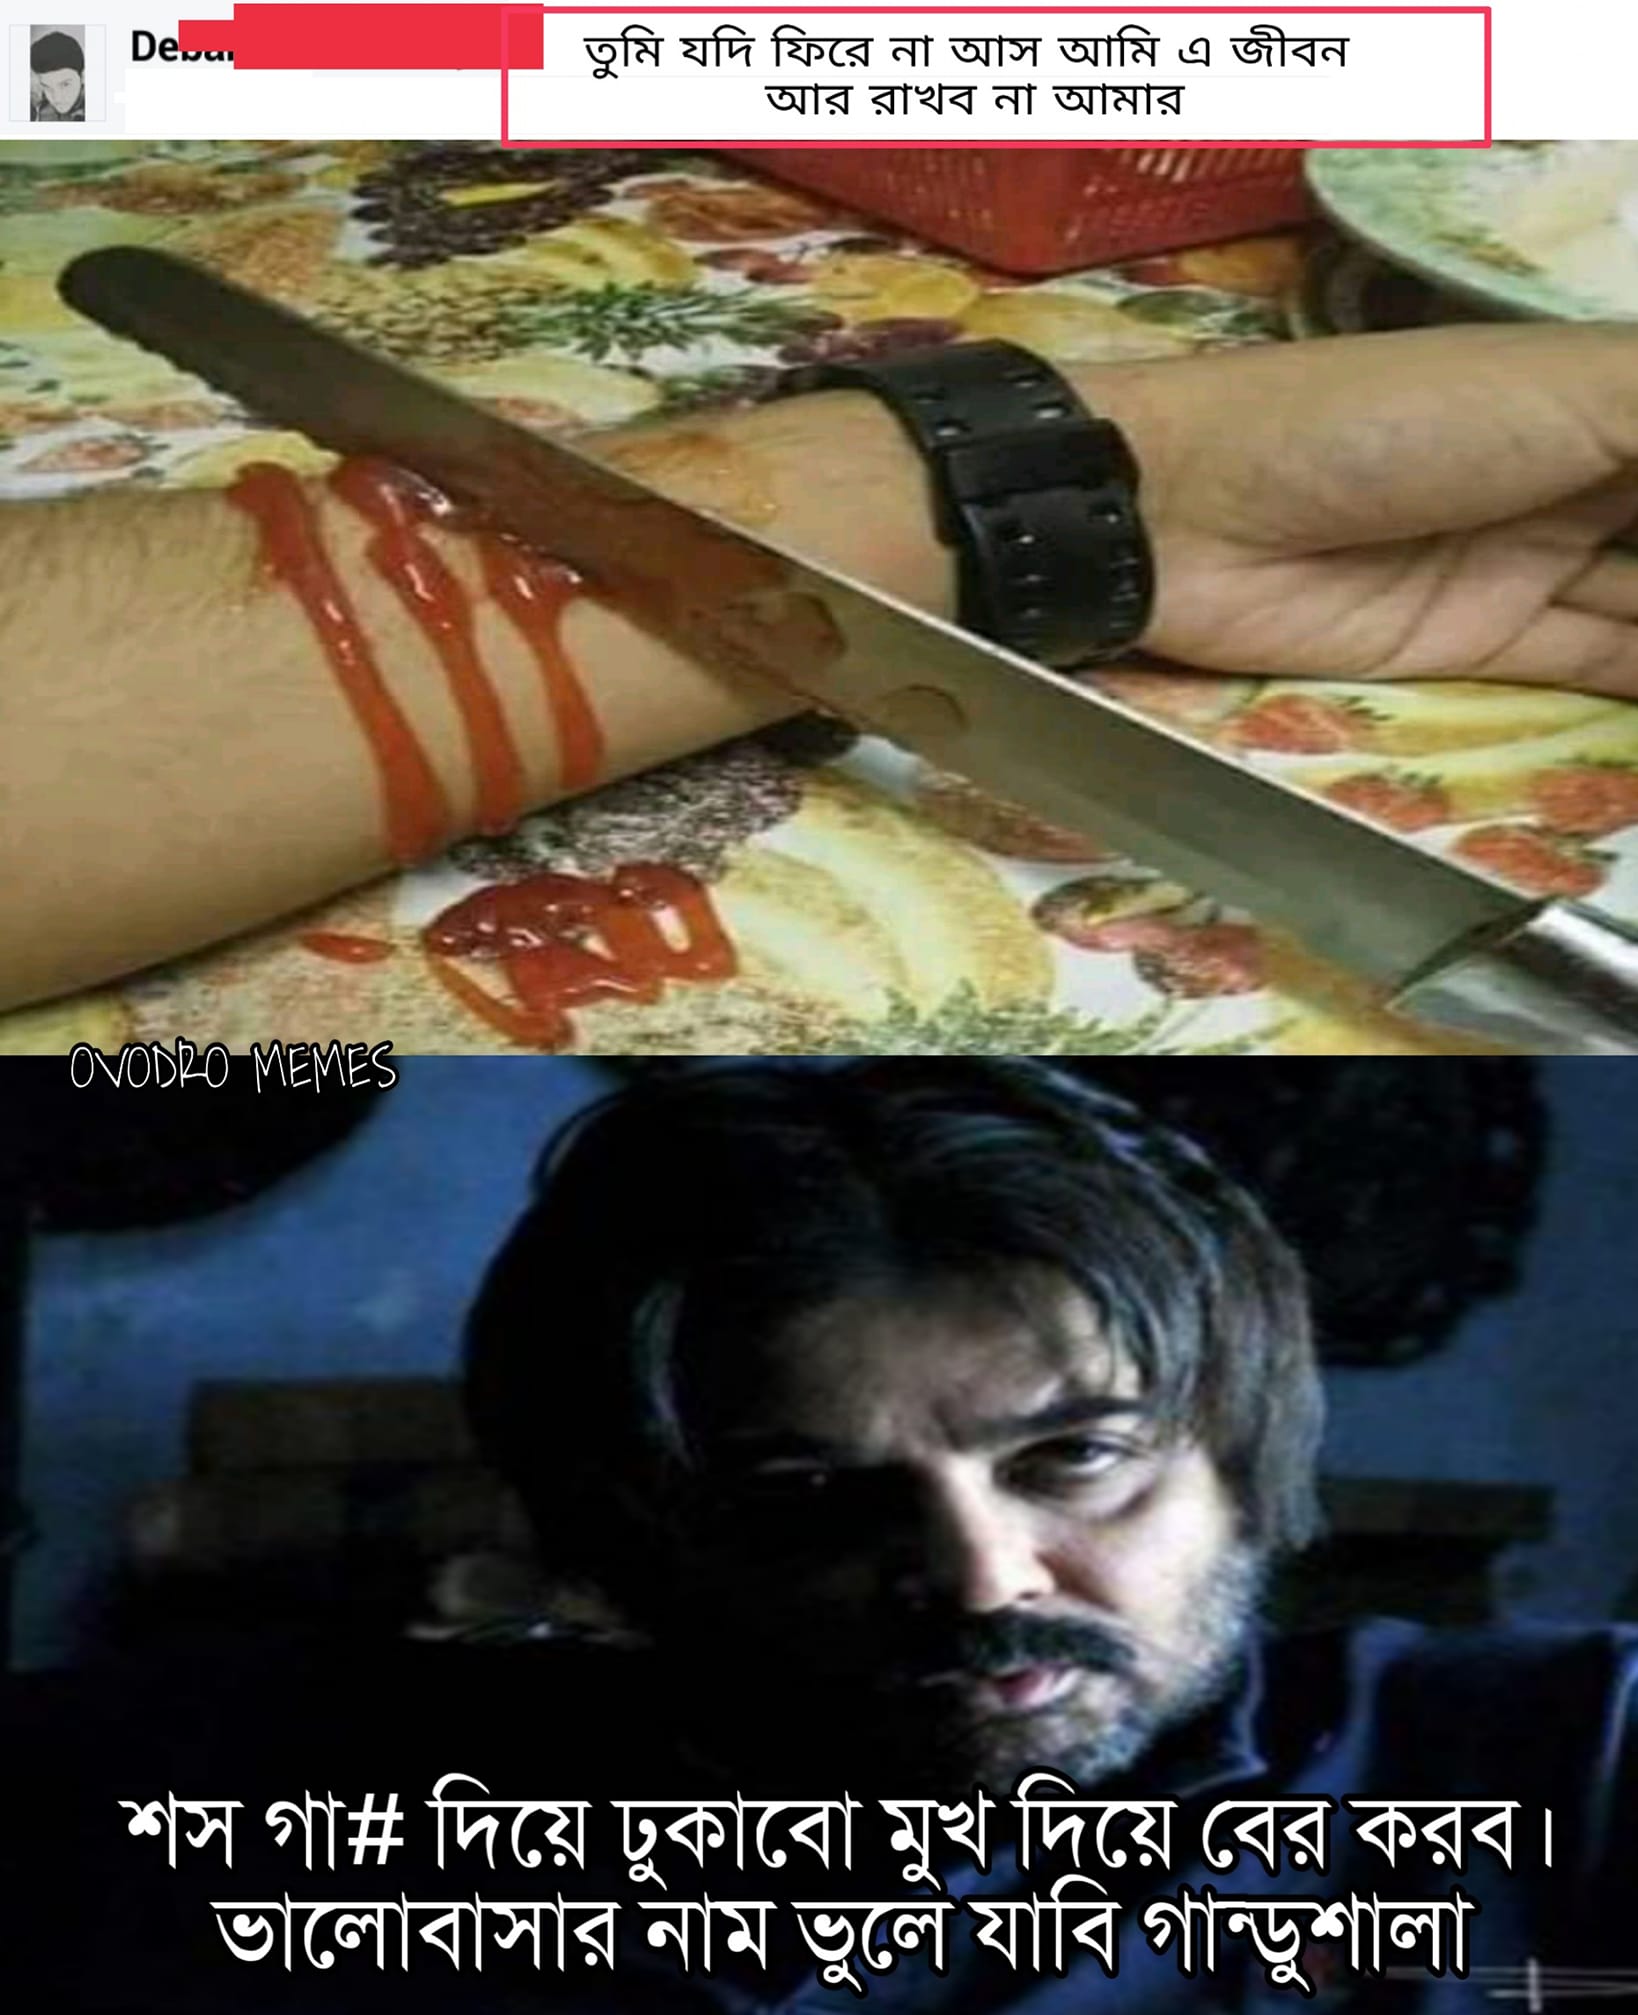
Caption: তুমি যদি ফিরে না আস আমি এ জীবন আর রাখব না আমার    শস গা# দিয়ে ঢুকাবো মুখ দিয়ে বের করব ।  ভালোবাসার নাম ভুলে যাবি গান্ডুশালা
Label: hate